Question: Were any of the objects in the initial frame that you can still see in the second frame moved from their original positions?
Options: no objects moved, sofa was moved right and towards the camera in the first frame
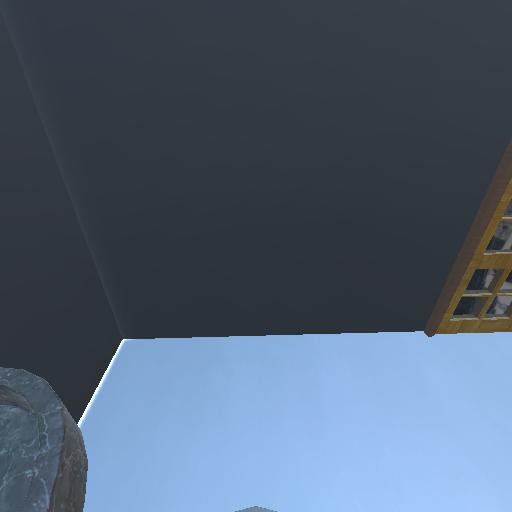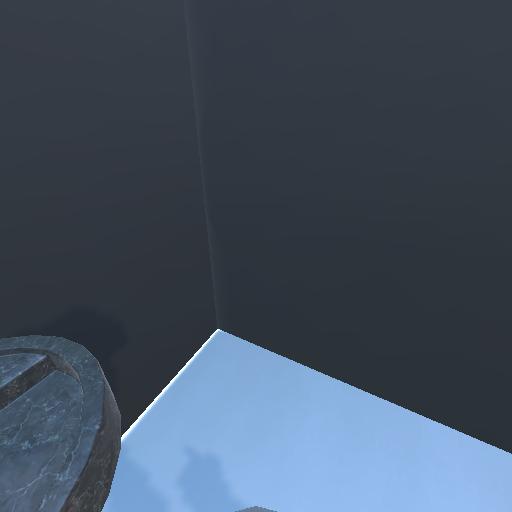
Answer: no objects moved